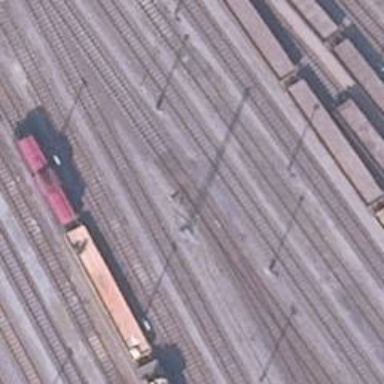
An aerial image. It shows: Railway switch.